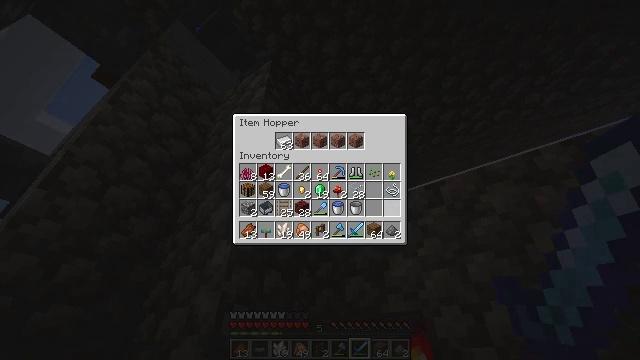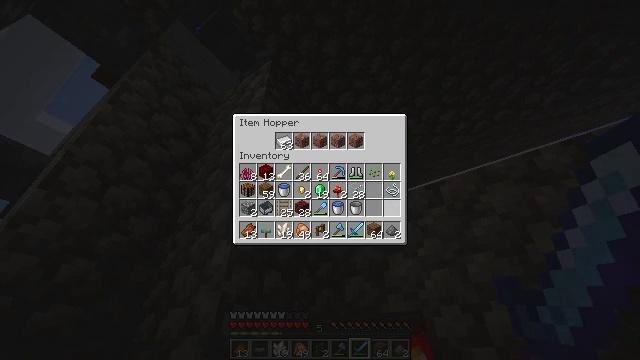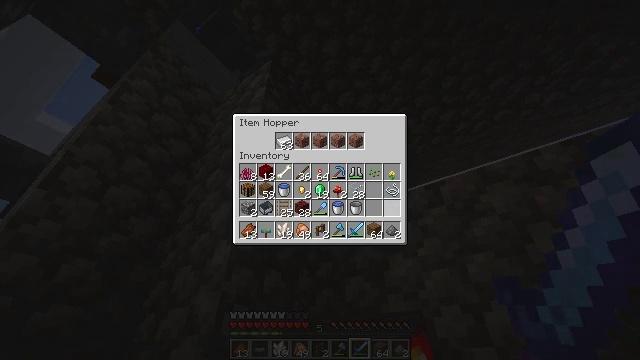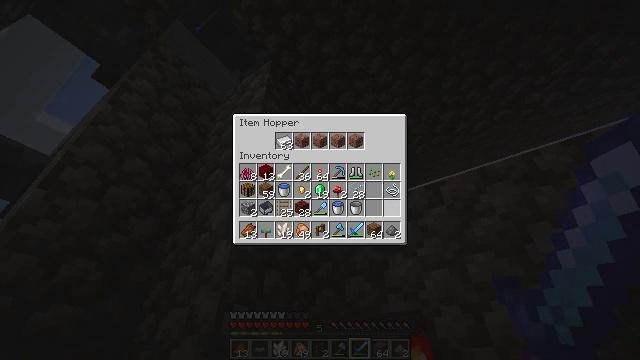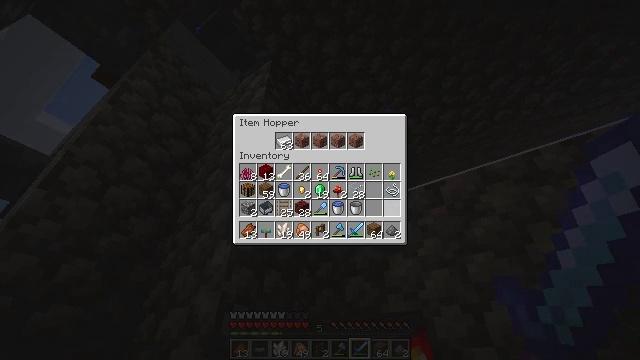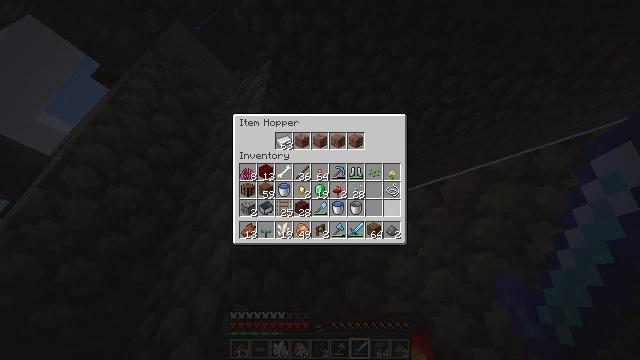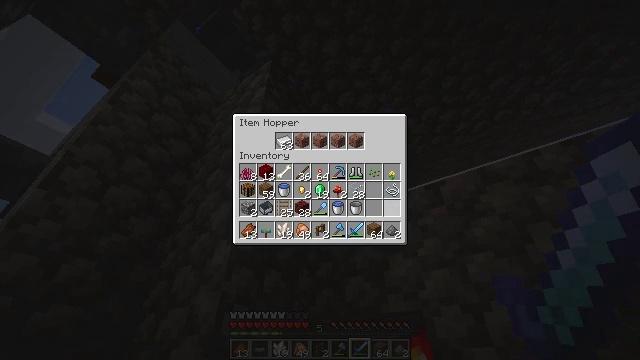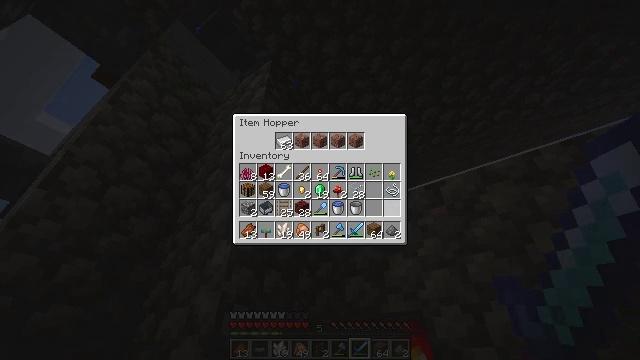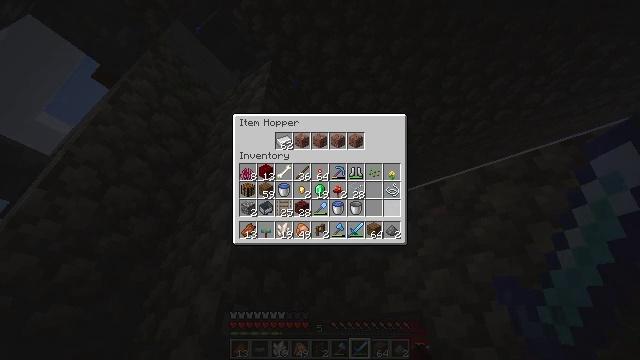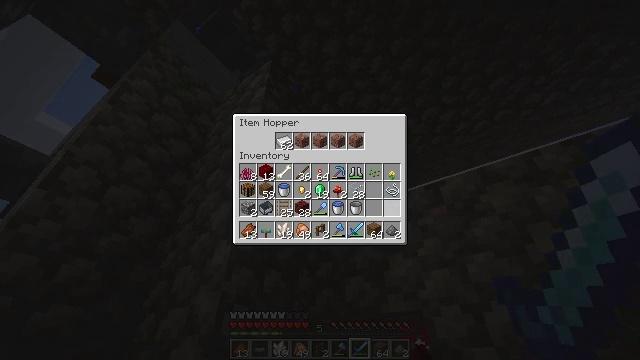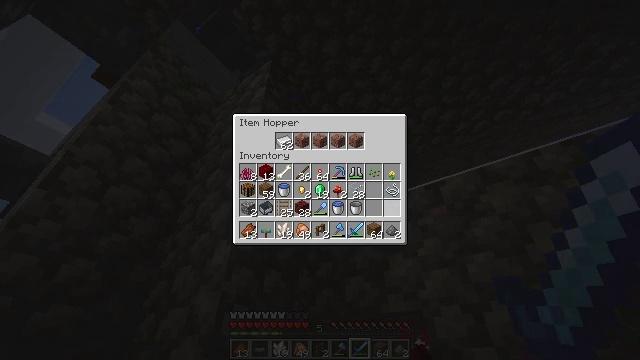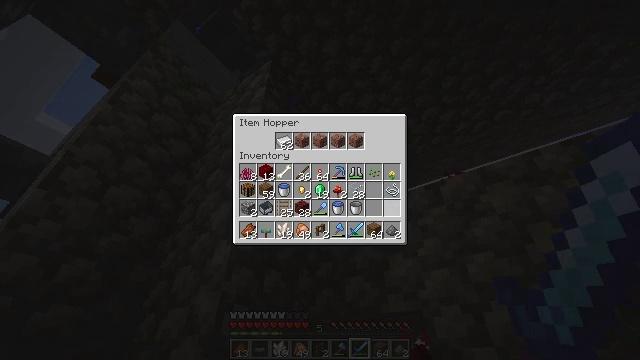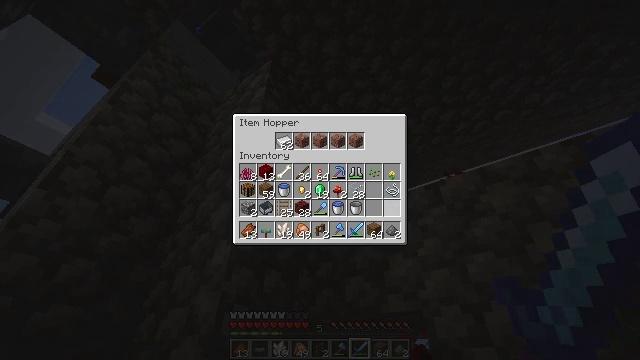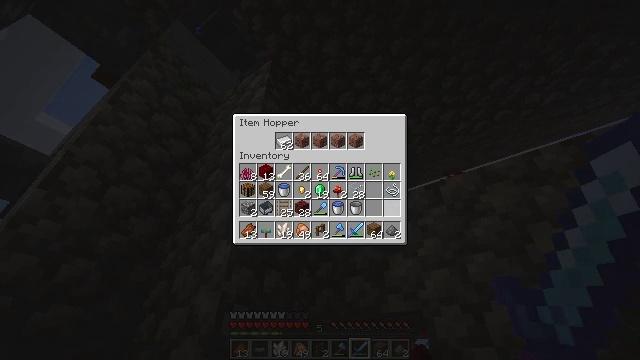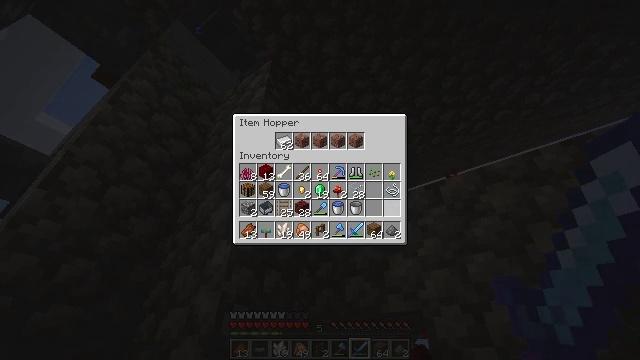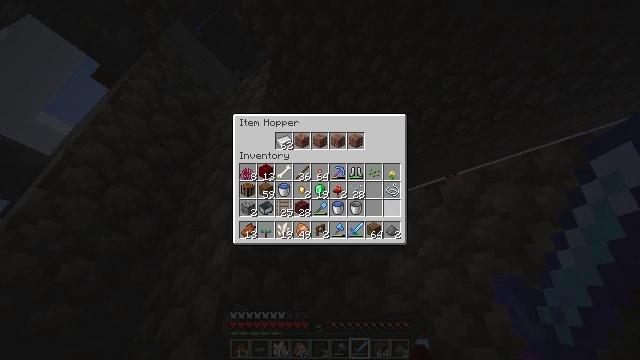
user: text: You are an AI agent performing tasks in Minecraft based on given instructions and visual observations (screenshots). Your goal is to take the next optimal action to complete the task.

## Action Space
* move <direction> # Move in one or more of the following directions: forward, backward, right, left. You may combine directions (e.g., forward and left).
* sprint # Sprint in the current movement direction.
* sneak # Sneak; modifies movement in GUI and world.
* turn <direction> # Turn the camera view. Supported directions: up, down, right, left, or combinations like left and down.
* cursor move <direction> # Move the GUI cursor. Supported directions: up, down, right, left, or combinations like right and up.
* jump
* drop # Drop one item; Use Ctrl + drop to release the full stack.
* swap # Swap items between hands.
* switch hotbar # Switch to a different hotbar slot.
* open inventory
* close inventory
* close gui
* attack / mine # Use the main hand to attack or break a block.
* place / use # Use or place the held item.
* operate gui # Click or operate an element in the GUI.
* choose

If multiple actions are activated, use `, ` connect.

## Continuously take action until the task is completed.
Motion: motion action
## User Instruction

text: Harvest wheat from the field.
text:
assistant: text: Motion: sneak
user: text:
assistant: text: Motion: sneak
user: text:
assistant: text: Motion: no_op
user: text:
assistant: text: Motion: no_op
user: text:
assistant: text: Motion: no_op
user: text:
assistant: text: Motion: no_op
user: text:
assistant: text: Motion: no_op
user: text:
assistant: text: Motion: no_op
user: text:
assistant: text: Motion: no_op
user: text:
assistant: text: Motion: no_op
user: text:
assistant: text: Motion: no_op
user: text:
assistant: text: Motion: no_op
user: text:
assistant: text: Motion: no_op
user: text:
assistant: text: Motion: no_op
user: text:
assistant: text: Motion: no_op
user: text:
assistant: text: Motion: no_op
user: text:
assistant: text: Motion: no_op
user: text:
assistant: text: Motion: no_op
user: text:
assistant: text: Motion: no_op
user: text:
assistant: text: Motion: no_op
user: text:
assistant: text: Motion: no_op
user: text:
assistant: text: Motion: no_op
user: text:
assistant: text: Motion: no_op
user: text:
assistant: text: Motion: no_op
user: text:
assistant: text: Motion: no_op
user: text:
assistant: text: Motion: no_op
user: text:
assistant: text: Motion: no_op
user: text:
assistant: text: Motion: no_op
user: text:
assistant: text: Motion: no_op
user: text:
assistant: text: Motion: no_op